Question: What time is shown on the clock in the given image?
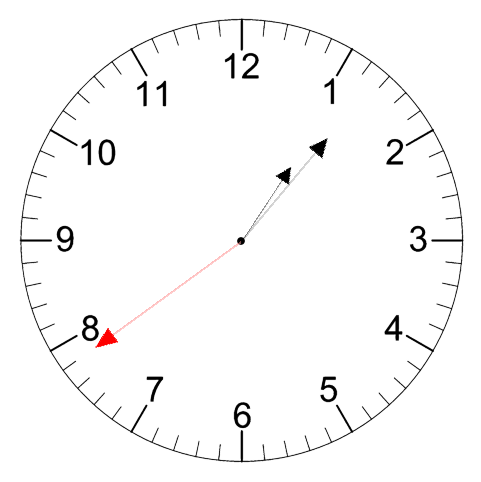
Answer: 01:06:39